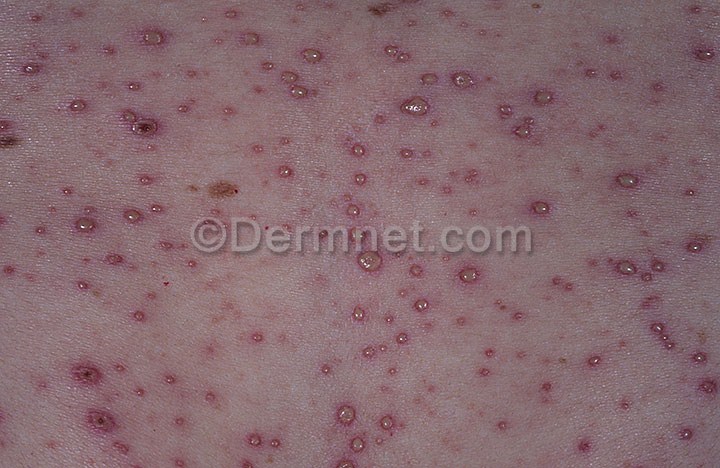
Disease: Warts Molluscum and other Viral Infections